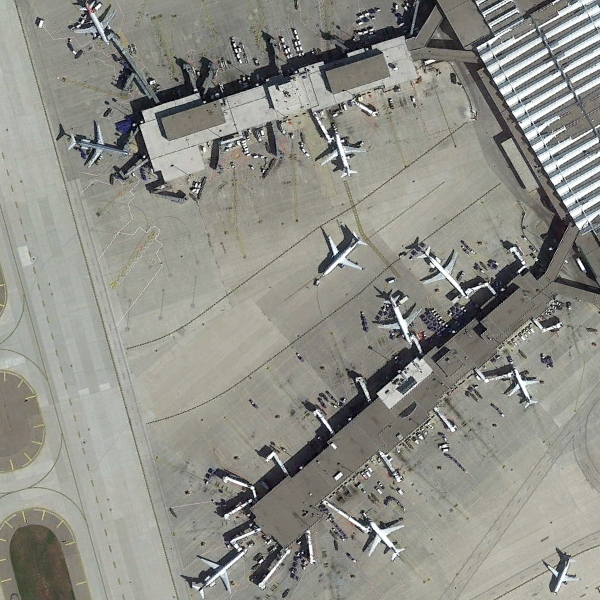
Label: Airport